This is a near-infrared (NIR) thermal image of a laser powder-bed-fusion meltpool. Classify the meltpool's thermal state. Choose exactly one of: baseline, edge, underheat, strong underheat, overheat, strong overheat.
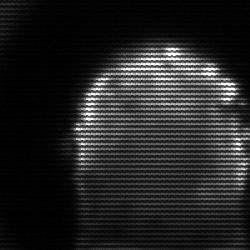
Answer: baseline